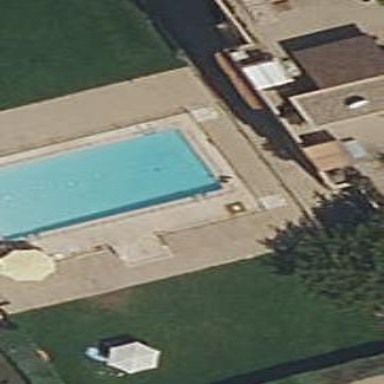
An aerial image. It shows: Swimming pool located in leisure land.